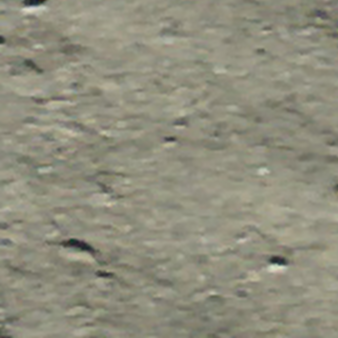
Label: other